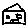
Label: house